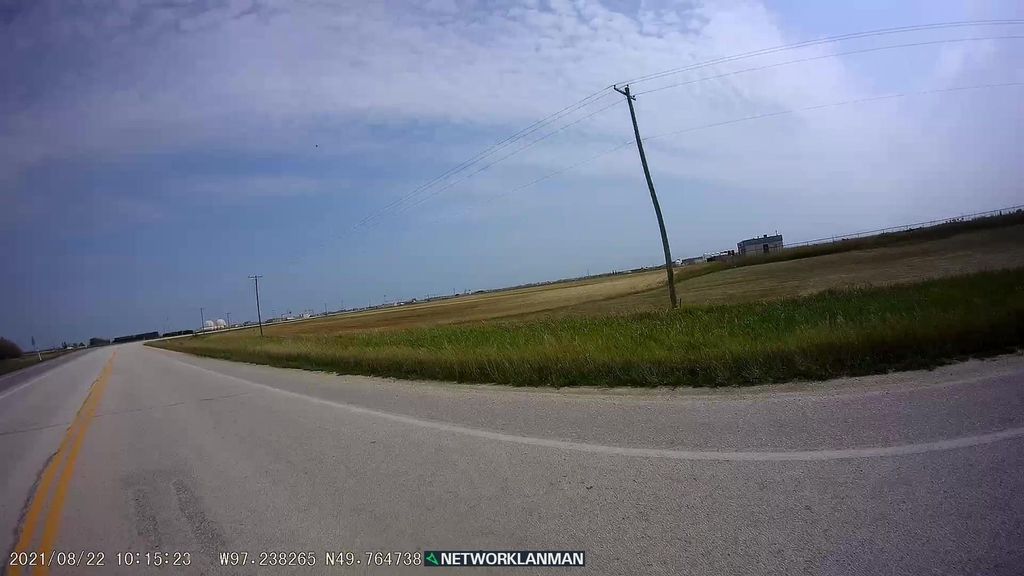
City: winnipeg